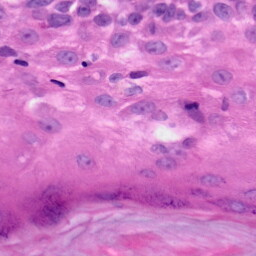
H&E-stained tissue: Skin